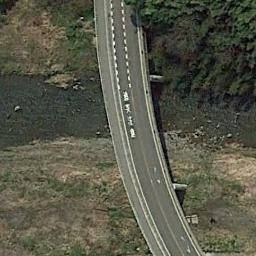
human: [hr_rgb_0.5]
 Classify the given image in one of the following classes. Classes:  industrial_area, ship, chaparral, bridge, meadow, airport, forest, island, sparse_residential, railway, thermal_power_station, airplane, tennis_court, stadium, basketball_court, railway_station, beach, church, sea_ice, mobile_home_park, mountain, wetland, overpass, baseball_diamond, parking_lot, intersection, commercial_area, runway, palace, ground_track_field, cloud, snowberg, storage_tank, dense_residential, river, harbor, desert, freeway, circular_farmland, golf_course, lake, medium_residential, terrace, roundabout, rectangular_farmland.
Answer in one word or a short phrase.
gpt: bridge